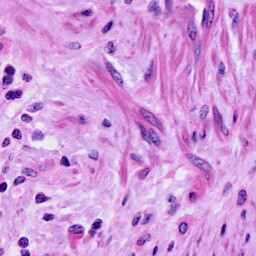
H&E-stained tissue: Cervix